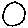
Label: moon